Current action and preconditions to check: path_clear

Your task: For each precondition in the list above, predict whether it will hold at this action.

Consider the current scene as observed from the mobile robot's camera, and analyze the predicted future states of all dynamic agents (e.g., people, animals, vehicles, or any moving entities) within the NEXT SECOND.

IMPORTANT: Only answer "very likely" if you are absolutely certain—based on strong, clear evidence—that a dynamic agent will violate the precondition in the predicted future state. Do NOT answer "very likely" for unlikely, ambiguous, or low-probability risks.

Ask yourself for each precondition: Is there a high probability, with clear and convincing evidence, that the predicted future states of any dynamic agent will interfere with the predicted future state of the currently executing action within the NEXT SECOND, causing that precondition to fail?

Assess the risk level based on these predictions. Use "likely" or "very likely" if motions create a clear risk of interference.

Use "neutral" or "improbable" if agents are nearby but their predicted paths are clearly diverging or non-conflicting.

Failure Risk Categories: "very improbable", "improbable", "neutral", "likely", "very likely"

Answer Format: Output ONLY the probability_of_failure value from these categories: "very improbable", "improbable", "neutral", "likely", "very likely"

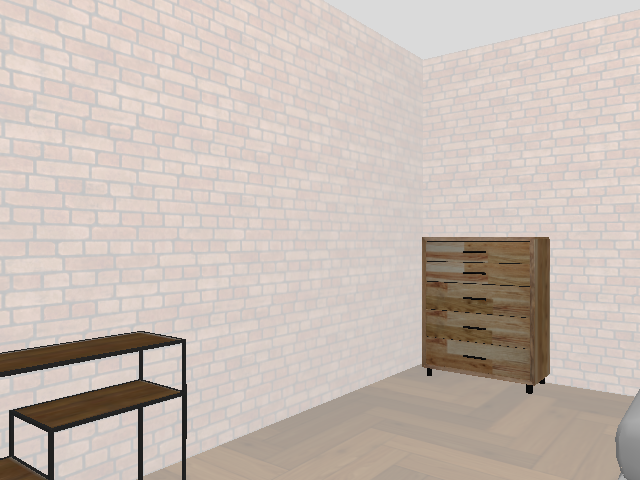

Answer: very improbable